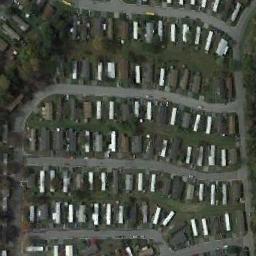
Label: mobile_home_park